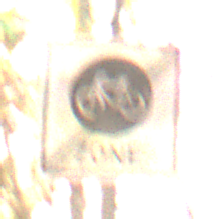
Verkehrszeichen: EndeFahrradzone
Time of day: MorningAfternoon
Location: Outdoor (Nature)
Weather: Overcast
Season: Autumn
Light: Natural